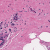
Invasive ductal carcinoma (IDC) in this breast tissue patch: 0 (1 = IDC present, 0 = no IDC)